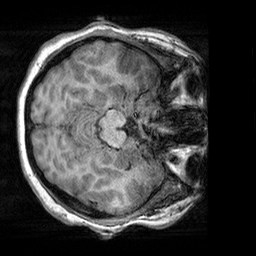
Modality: T1w
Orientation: axial
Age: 20
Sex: female
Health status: healthy
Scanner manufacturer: siemens
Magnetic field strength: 3 T
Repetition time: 2.3 s
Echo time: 0.00303 s